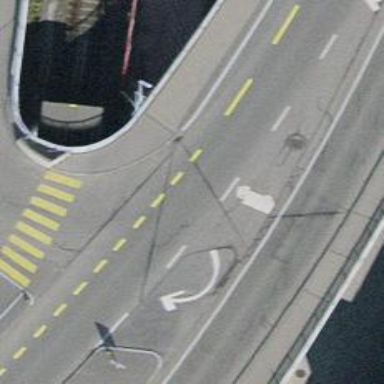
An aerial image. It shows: Footway road made of asphalt leading to bridge.